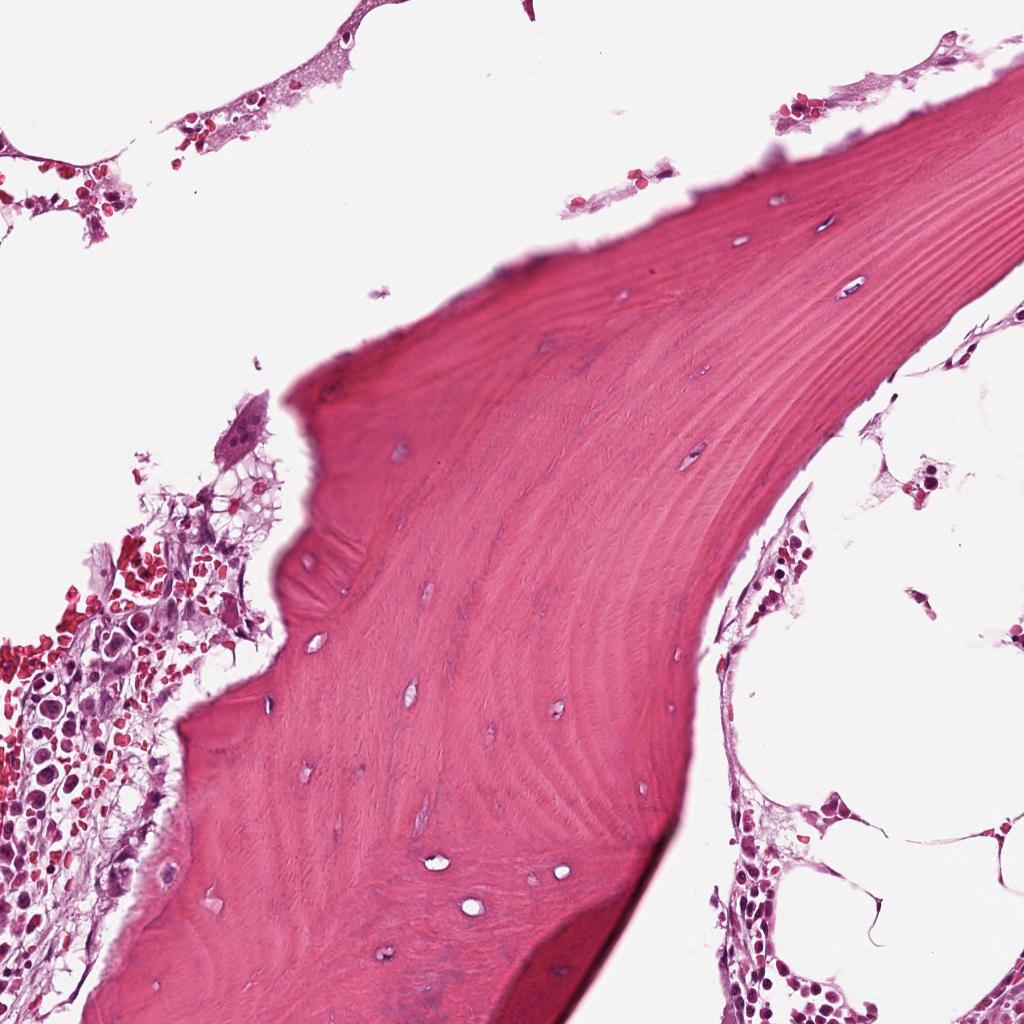
Label: Non-Tumor